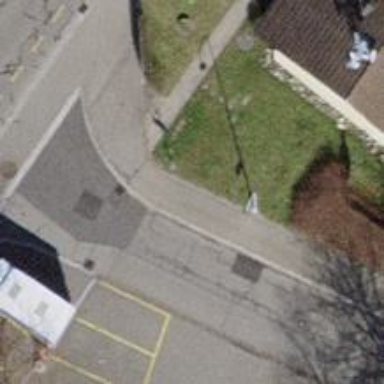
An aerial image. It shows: Sidewalk along the footway.